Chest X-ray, PA view. Patient: 39 years old, sex F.
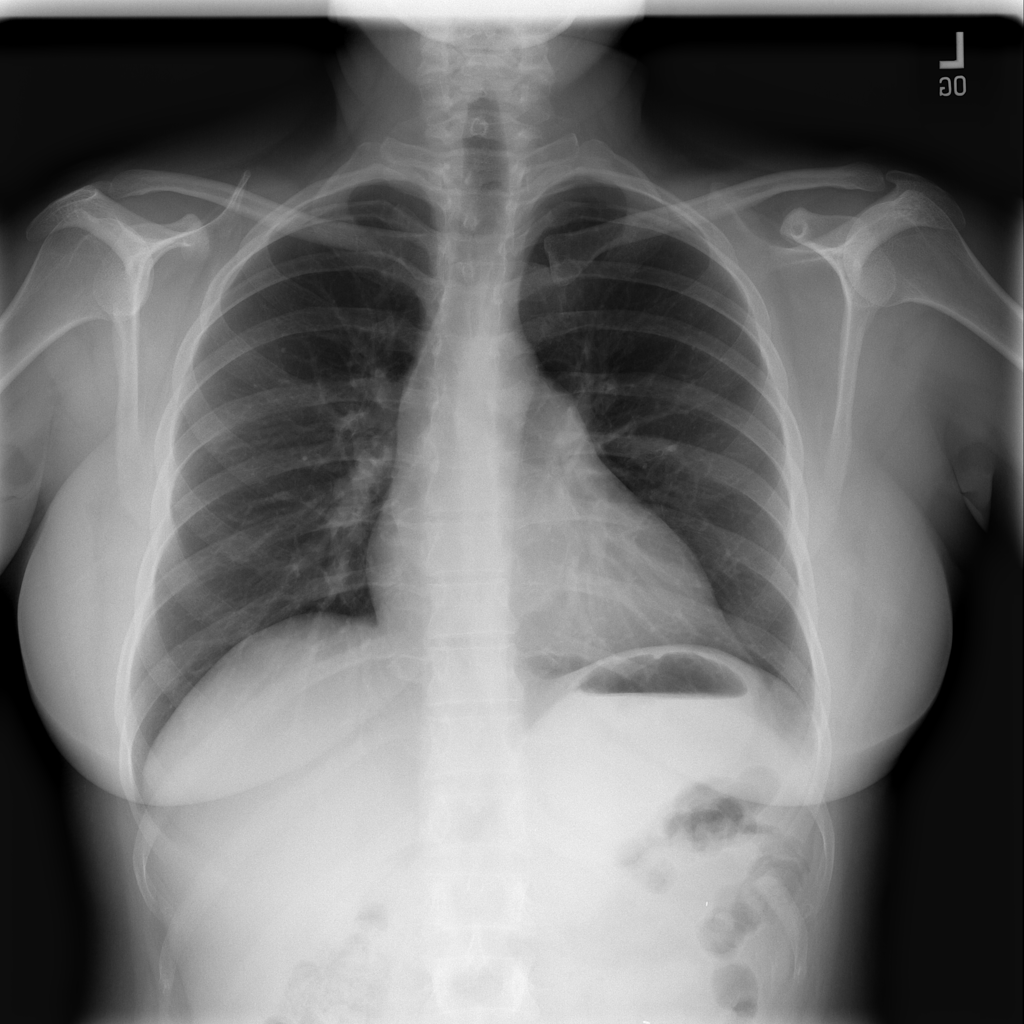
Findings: No Finding